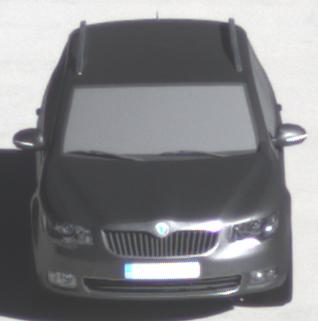
Make: Skoda
Model: Superb Combi 1.4 TSI
Detailed model: Superb (II) Combi
Model produced from: 2010/01
Model produced until: 2011/10
Doors: 5
Color: gray
Road condition: dry road
Daytime: morning or afternoon
Contrast: high contrast